Question: I am having some problems getting ServiceStack to work on my Arvixe ASP.NET server which runs on IIS 8.0.
I followed the tutorial on <URL>, creating an empty ASP.NET Web Application and issuing the command "PM> Install-Package ServiceStack.Host.AspNet" in Package Manager Console.
After doing this I could run the Web Application just fine from Visual Studio on localhost and the Todo app worked fine and I could call the /hello/{Name} url to get the correct result.
I then tried to upload the project to my Arvixe ASP.NET server which runs on IIS 8.0 and here it doesn't work. The Todo app loads but does not work with adding items, and when I try to access the /metadata or /hello/{Name} I get an HTTP Error 404.0 - Not Found like so:

I am completely new to ServiceStack so I don't know how to work around this problem. Can someone tell what I should do to get this working?
My Web.config
'''
<?xml version="1.0" encoding="utf-8"?>
<!--
For more information on how to configure your ASP.NET application, please visit
http://go.microsoft.com/fwlink/?LinkId=169433
-->
<configuration>
<connectionStrings>
<add name="ApplicationServices" connectionString="data source=.\SQLEXPRESS;Integrated Security=SSPI;AttachDBFilename=|DataDirectory|spnetdb.mdf;User Instance=true" providerName="System.Data.SqlClient" />
</connectionStrings>
<system.web>
<compilation debug="true" targetFramework="4.0" />
<authentication mode="Forms">
<forms loginUrl="~/Account/Login.aspx" timeout="2880" />
</authentication>
<membership>
<providers>
<clear />
<add name="AspNetSqlMembershipProvider" type="System.Web.Security.SqlMembershipProvider" connectionStringName="ApplicationServices" enablePasswordRetrieval="false" enablePasswordReset="true" requiresQuestionAndAnswer="false" requiresUniqueEmail="false" maxInvalidPasswordAttempts="5" minRequiredPasswordLength="6" minRequiredNonalphanumericCharacters="0" passwordAttemptWindow="10" applicationName="/" />
</providers>
</membership>
<profile>
<providers>
<clear />
<add name="AspNetSqlProfileProvider" type="System.Web.Profile.SqlProfileProvider" connectionStringName="ApplicationServices" applicationName="/" />
</providers>
</profile>
<roleManager enabled="false">
<providers>
<clear />
<add name="AspNetSqlRoleProvider" type="System.Web.Security.SqlRoleProvider" connectionStringName="ApplicationServices" applicationName="/" />
<add name="AspNetWindowsTokenRoleProvider" type="System.Web.Security.WindowsTokenRoleProvider" applicationName="/" />
</providers>
</roleManager>
<httpHandlers><add path="*" type="ServiceStack.WebHost.Endpoints.ServiceStackHttpHandlerFactory, ServiceStack" verb="*" /></httpHandlers></system.web>
<system.webServer>
<modules runAllManagedModulesForAllRequests="true" />
<validation validateIntegratedModeConfiguration="false" />
<handlers><add path="*" name="ServiceStack.Factory" type="ServiceStack.WebHost.Endpoints.ServiceStackHttpHandlerFactory, ServiceStack" verb="*" preCondition="integratedMode" resourceType="Unspecified" allowPathInfo="true" /></handlers></system.webServer>
</configuration>
'''
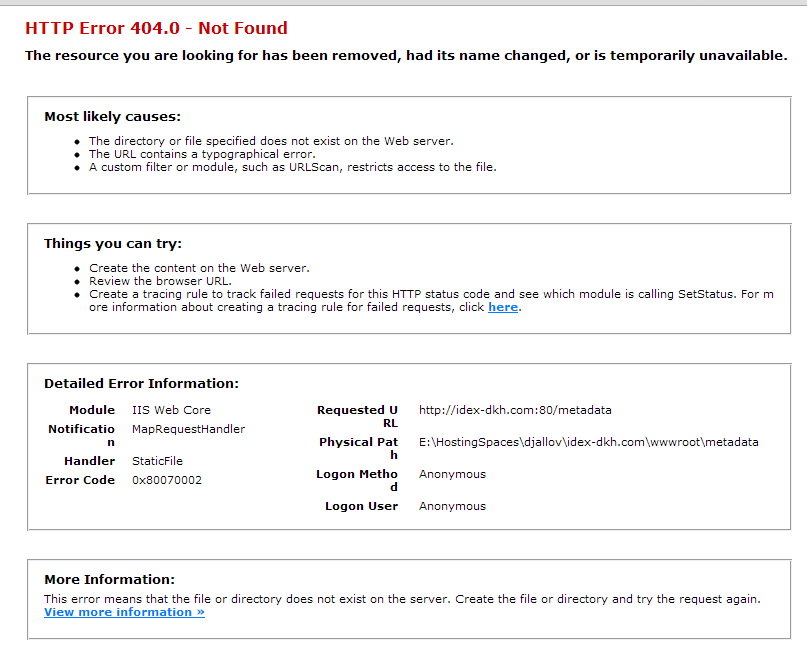
Answer: I found out what the problem was: I had to manually upload the Web.config file generated by Visual Studio. Once this file was uploaded to the root at the webserver, the example worked as it should. Apparently the Web.config file is not automatically uploaded to the server when using Publish from Visual Studio 2010.